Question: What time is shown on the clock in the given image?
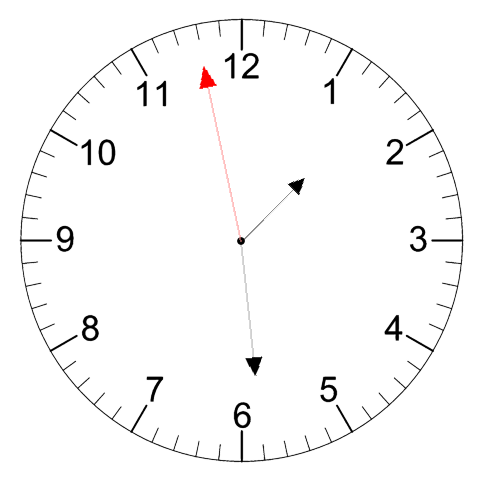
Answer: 01:28:58